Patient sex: M
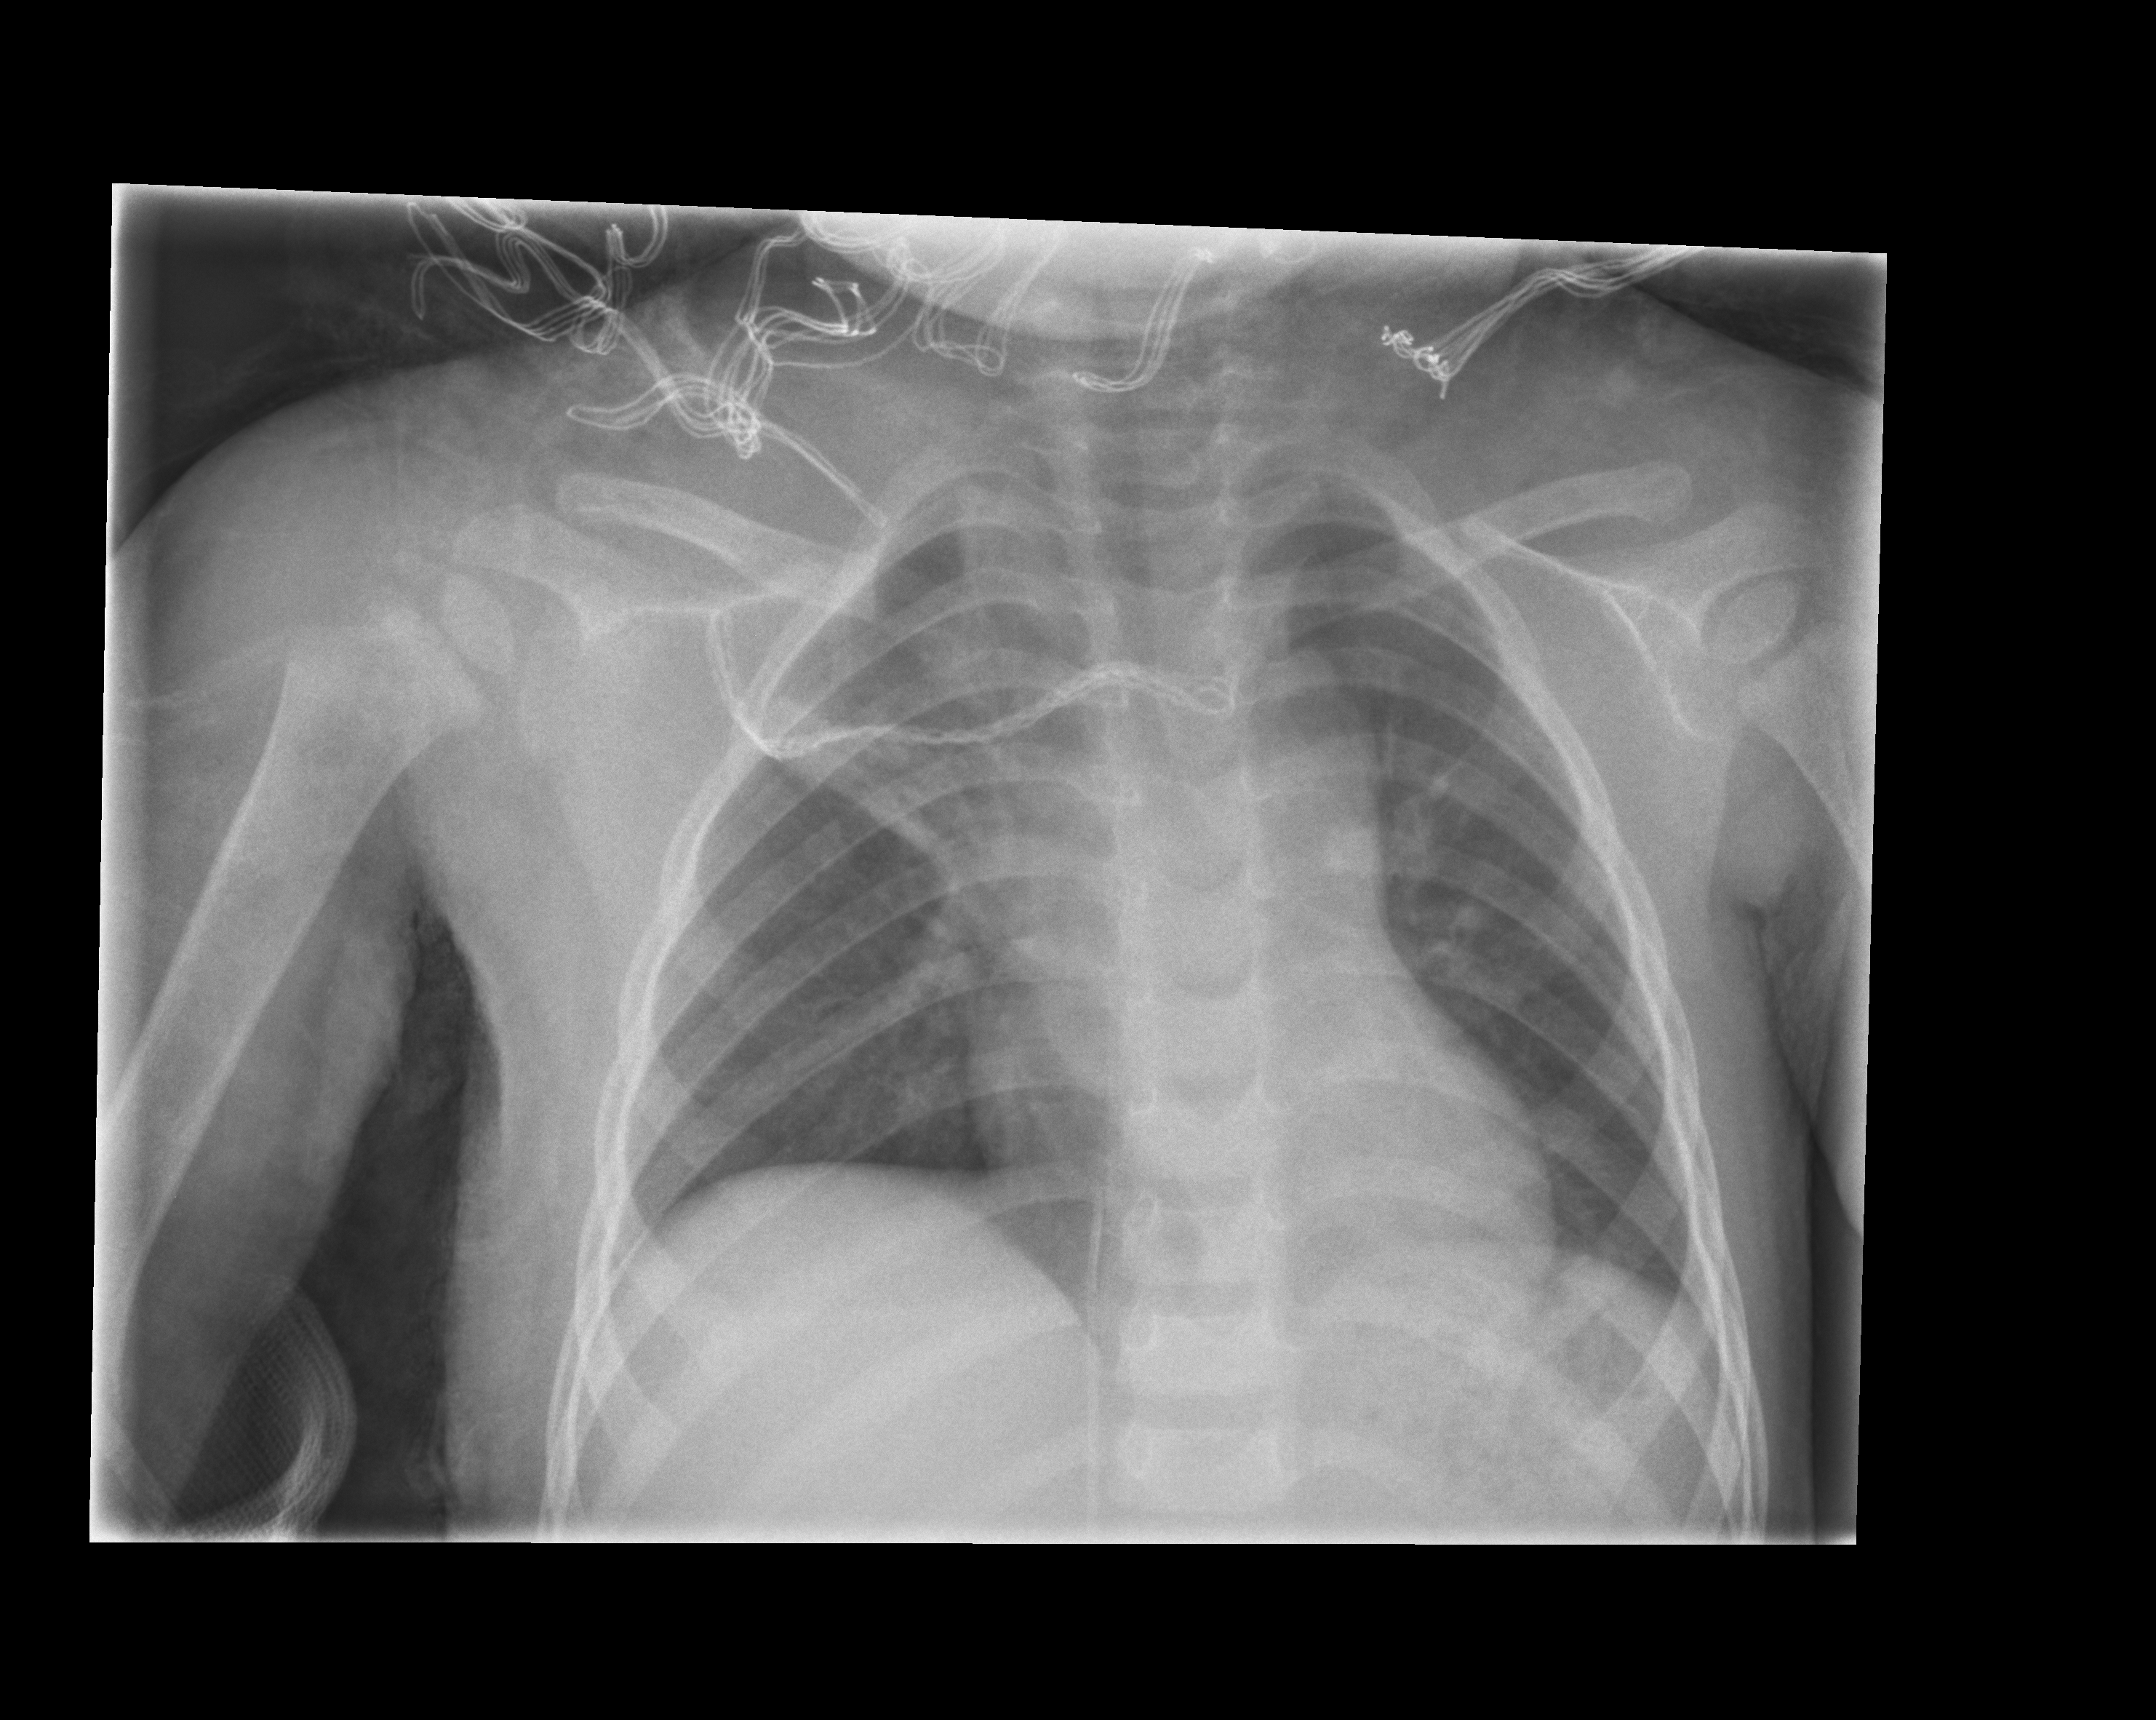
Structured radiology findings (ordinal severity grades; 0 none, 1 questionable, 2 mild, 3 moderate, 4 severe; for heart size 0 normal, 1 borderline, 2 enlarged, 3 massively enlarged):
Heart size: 0
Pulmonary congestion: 0
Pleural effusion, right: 0
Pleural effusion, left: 0
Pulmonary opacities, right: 3
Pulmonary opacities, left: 0
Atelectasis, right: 2
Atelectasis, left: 0